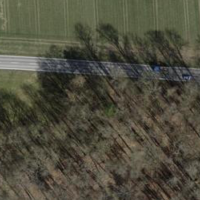
EUNIS habitat code: 41
Species observed at this site:
Pholidoptera griseoaptera